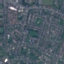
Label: Residential